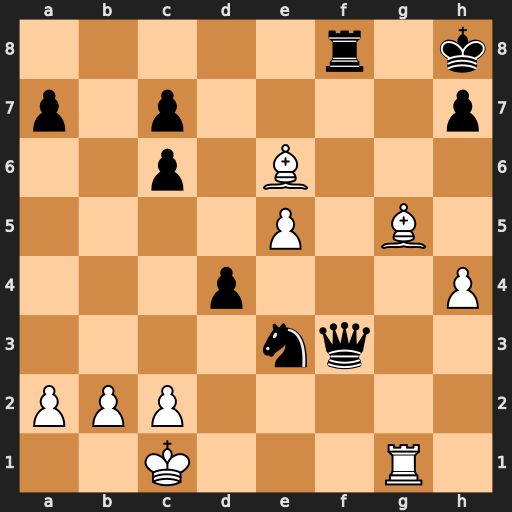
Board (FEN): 5r1k/p1p4p/2p1B3/4P1B1/3p3P/4nq2/PPP5/2K3R1
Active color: w
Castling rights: -
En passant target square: -
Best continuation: Bf6+ Qxf6 exf6